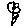
Label: flower